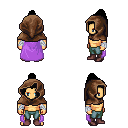
a pixel art fantasy rpg character, male body template, human, tanned skin, lavender cape, teal pants, black long topknot hairstyle, cloth hood, white cloth bandages, maroon shoes, four views (front, back, left, right), 2x2 character sprite sheet, small pixel art, hard edges, no anti-aliasing